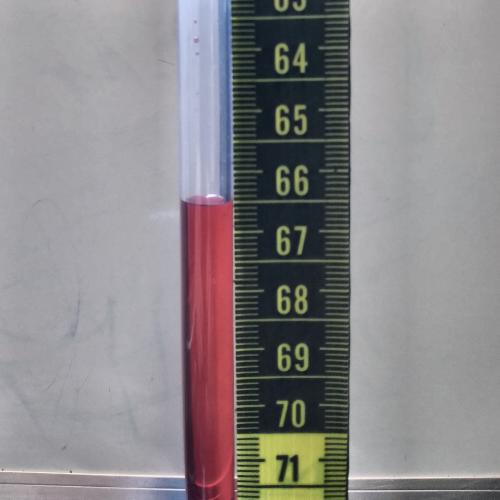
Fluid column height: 66.5 cm